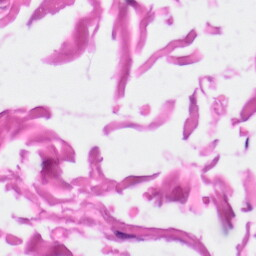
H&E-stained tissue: Skin